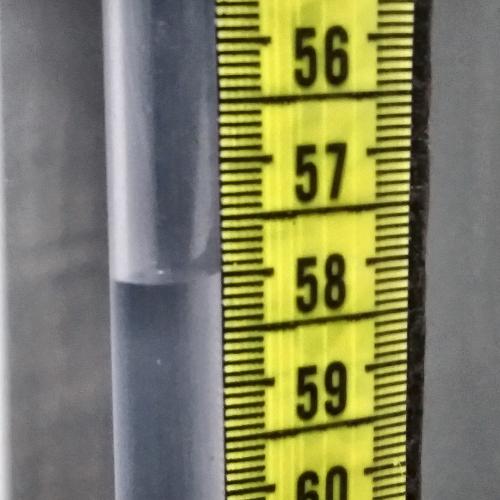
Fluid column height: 58.0 cm